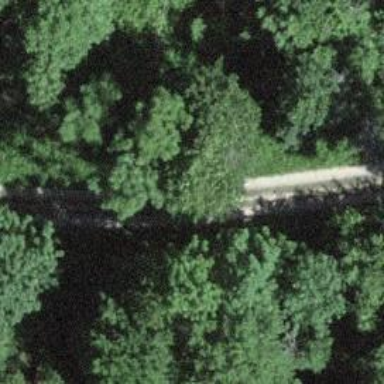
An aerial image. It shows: Gravel track with grade 2 tracktype.